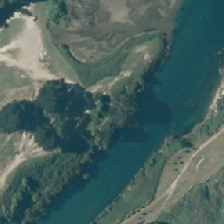
Land cover: urban_parkland